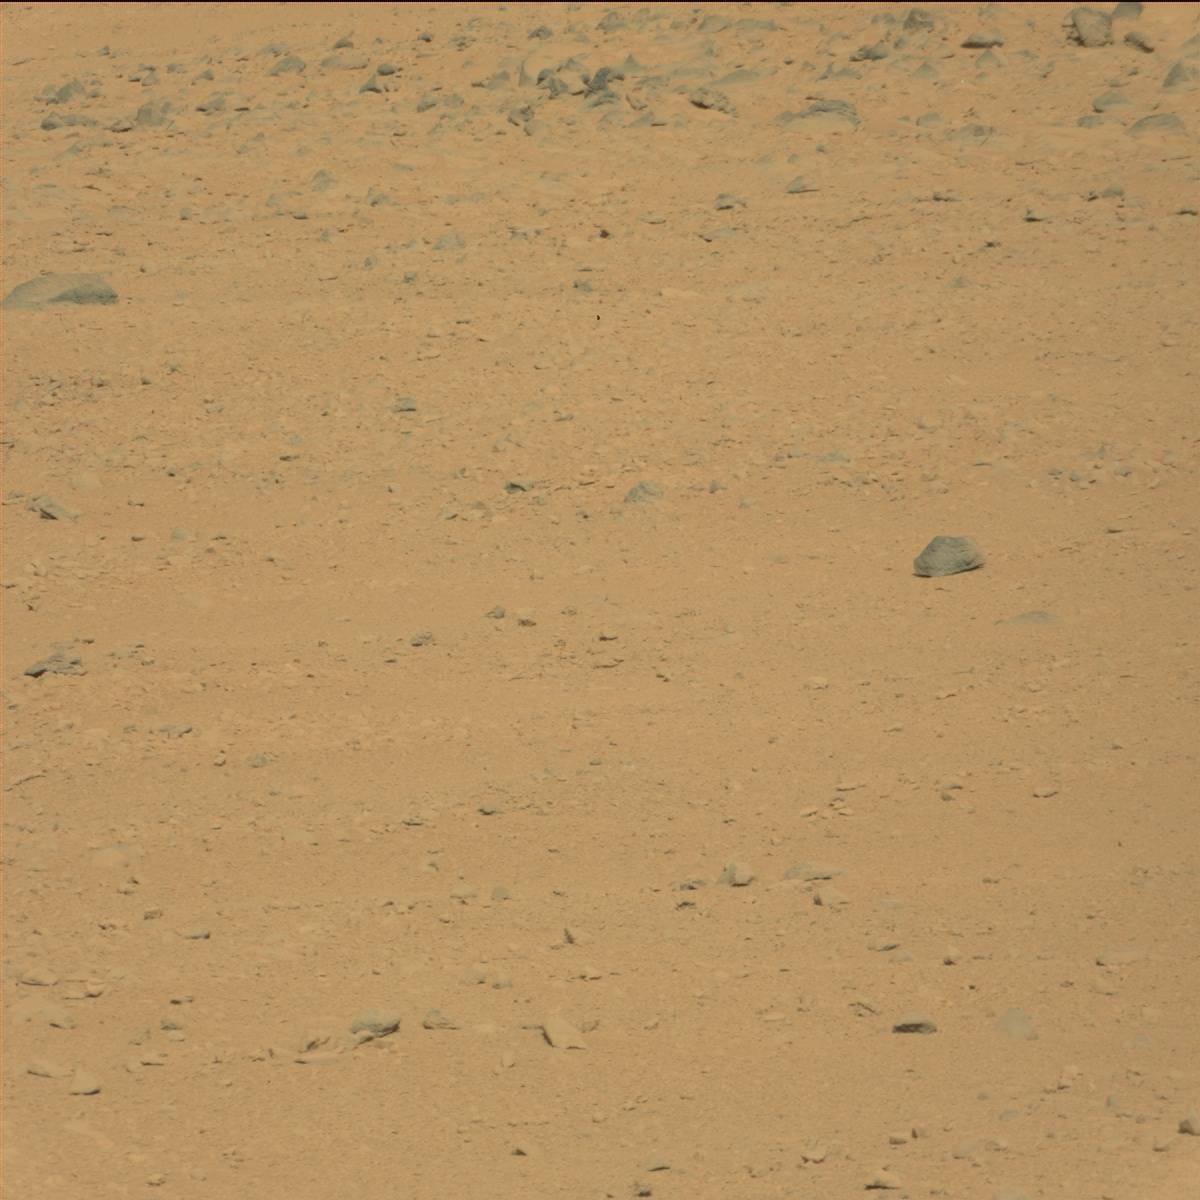
Terrain classes present: Bedrock, Rock, Sand / Soil